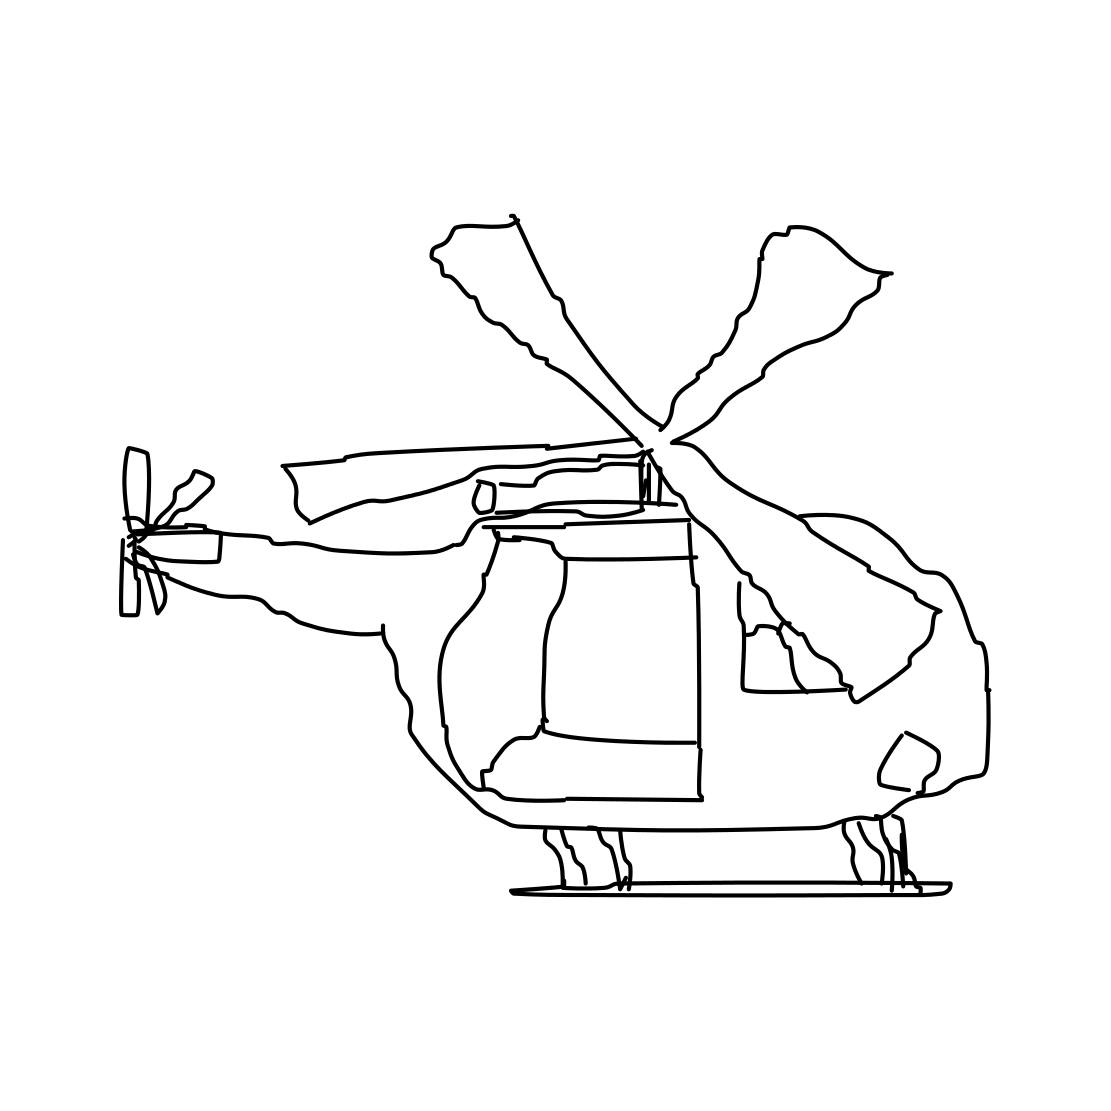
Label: helicopter